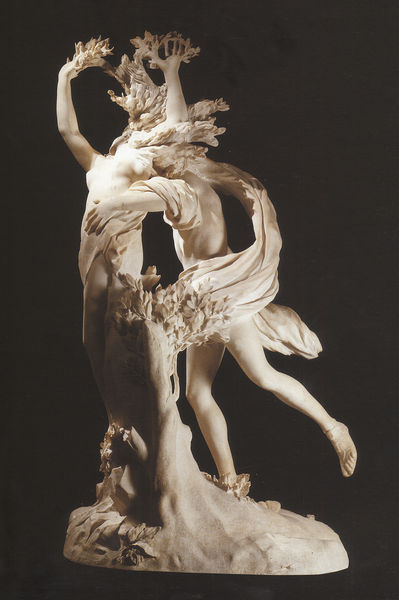
Titel: Apollo und Daphne
Künstler: Giovanni Lorenzo Bernini
Institution: Rom, Villa Borghese
Schlagwörter: baum, blätter, hand, mann, nackt, weiß, menschen, äste, busen, frau, marmor, schal, schleier, tuch, tanz, arme, barock, mensch, stein, hände, ast, stamm, strauch, zweige, figur, blatt, pflanze, tanzen, skulptur, statue, bein, brüste, umarmung, fels, füsse, plastik, adam, eva, antike, fuss, zweig, barfuß, efeu, antik, mamor, wachsen, tanhen